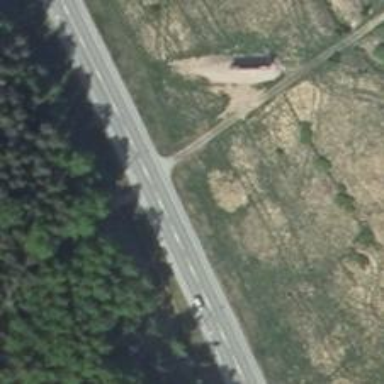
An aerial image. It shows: Asphalt road classified as trunk highway.